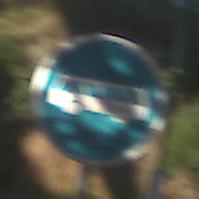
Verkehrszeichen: Busssonderstreifen
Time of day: MorningAfternoon
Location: Outdoor (Suburban)
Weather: Clear
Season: NotSpecified
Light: Natural